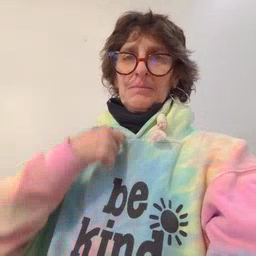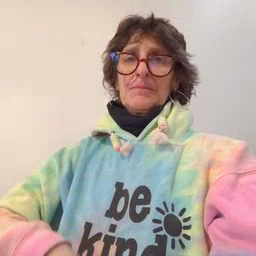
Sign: zipper